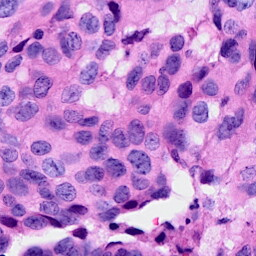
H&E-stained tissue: Breast